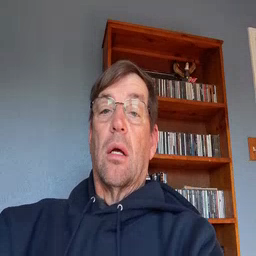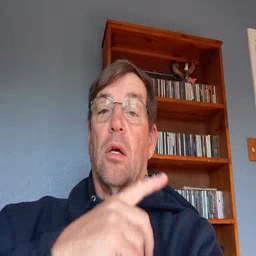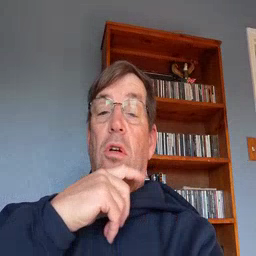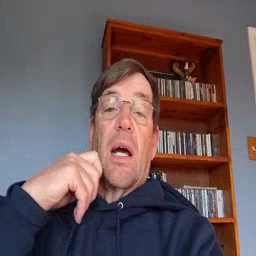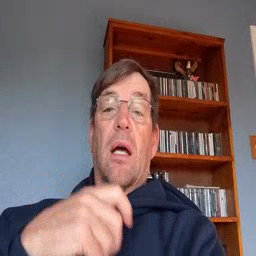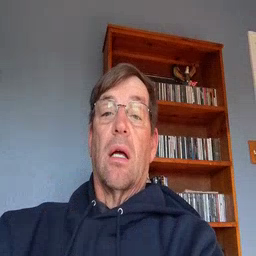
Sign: dry